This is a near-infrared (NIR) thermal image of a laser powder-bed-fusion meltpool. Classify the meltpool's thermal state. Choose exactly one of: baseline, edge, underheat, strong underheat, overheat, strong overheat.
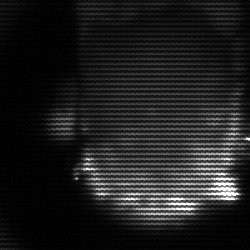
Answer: baseline